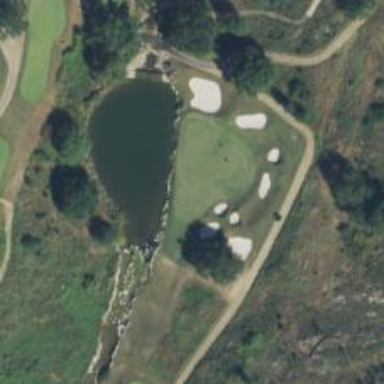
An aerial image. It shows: Golf hole.